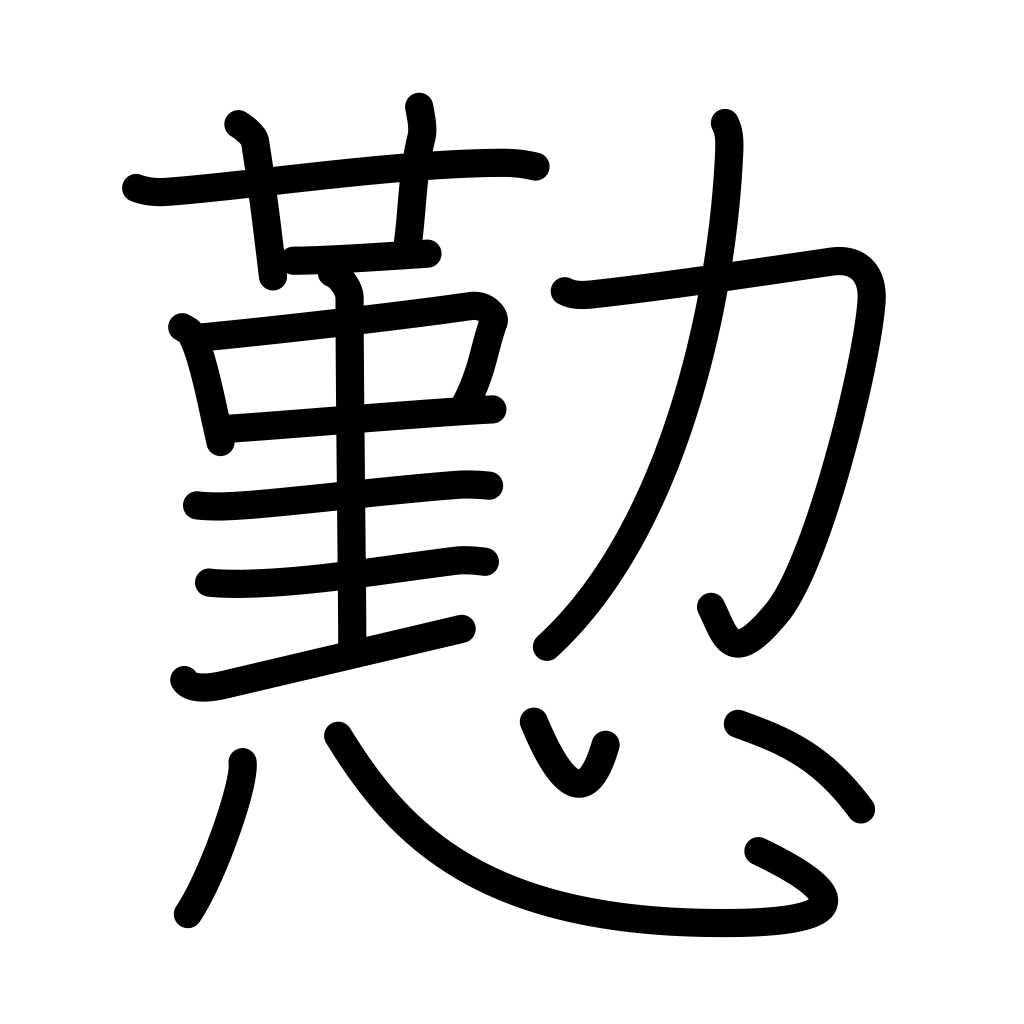
Meaning: courtesy